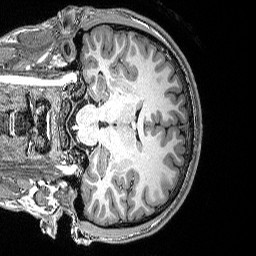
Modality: T1w
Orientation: coronal